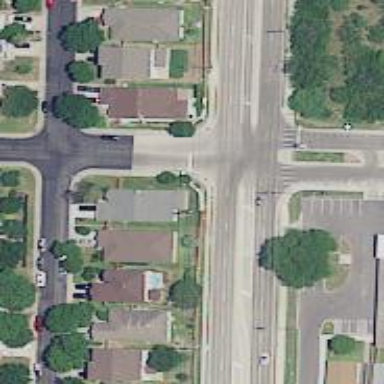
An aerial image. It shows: Unmarked road crossing.